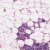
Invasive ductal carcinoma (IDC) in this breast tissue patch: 0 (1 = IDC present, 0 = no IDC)